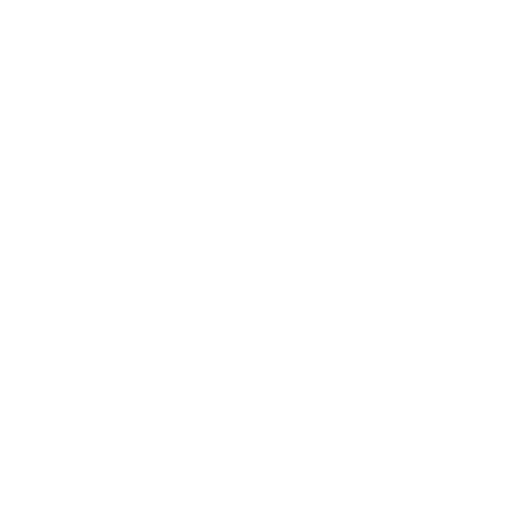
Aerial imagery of cape in Alaska named Sword Point containing only unknown